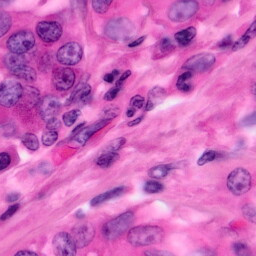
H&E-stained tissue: Pancreatic